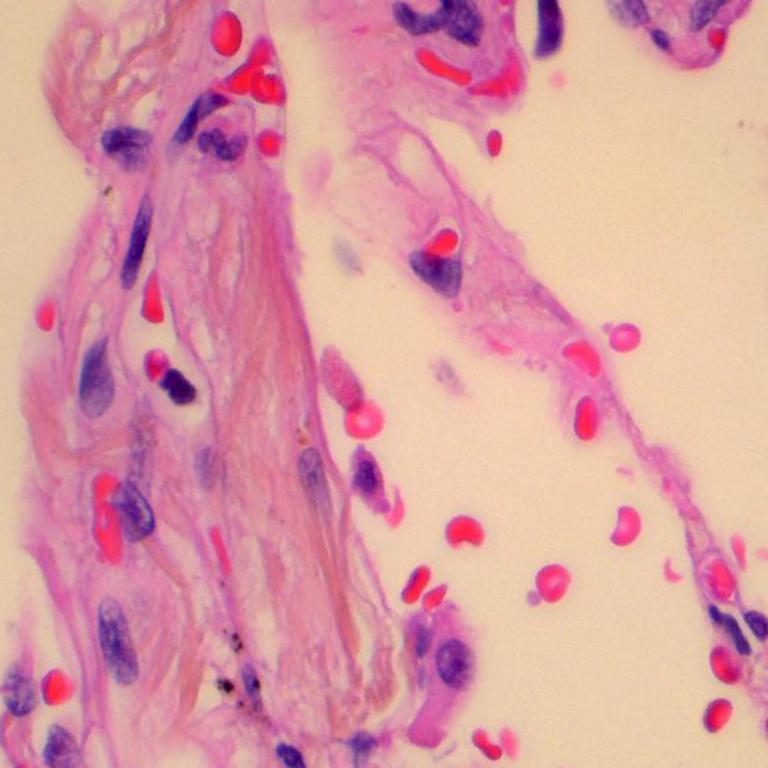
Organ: lung
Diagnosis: benign